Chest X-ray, PA view. Patient: 56 years old, sex M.
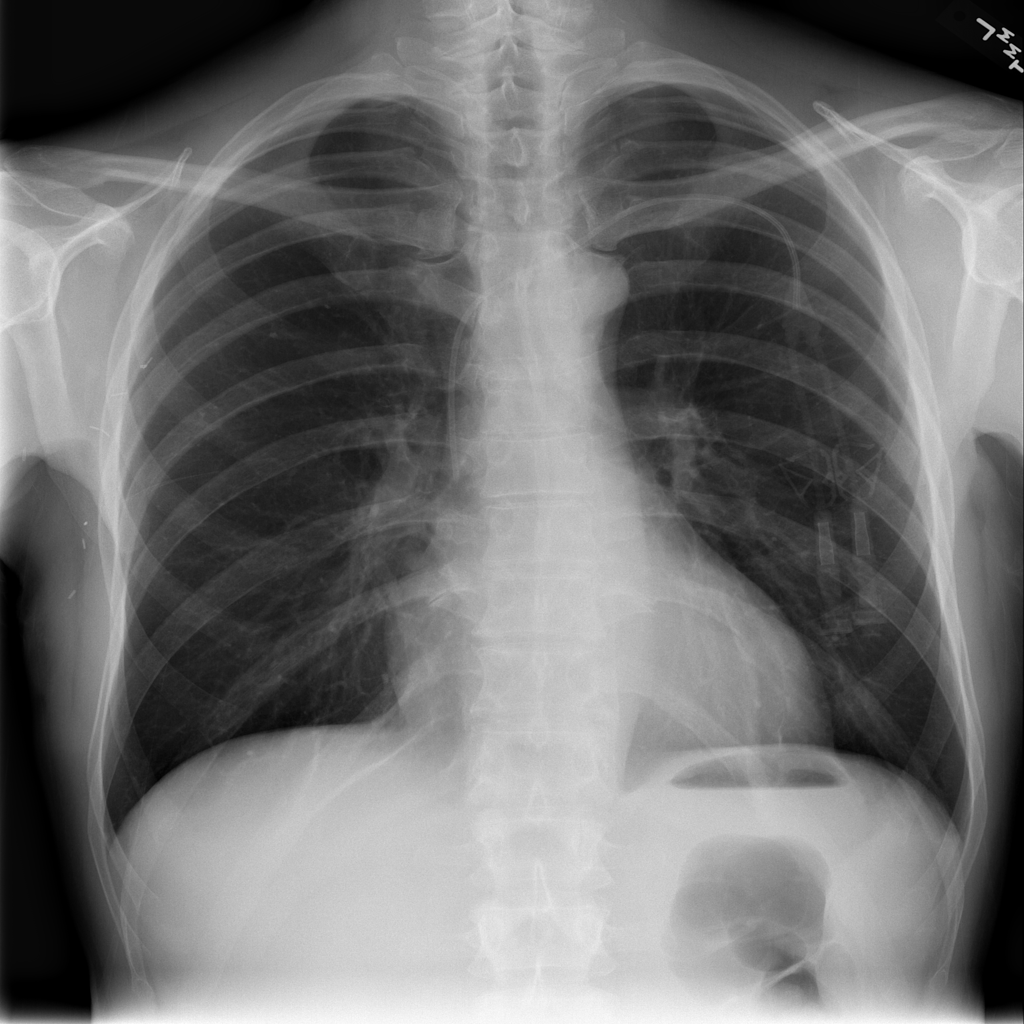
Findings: No Finding